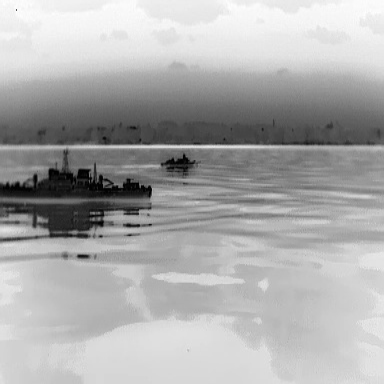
There are two warships in the infrared image.